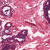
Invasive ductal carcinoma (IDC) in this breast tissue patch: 0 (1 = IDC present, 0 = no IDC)